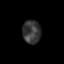
Tissue: prostate
Cell type: Epithelial cells
Senescence score: 0.3616
Nuclear area (px): 416
Mean DAPI intensity: 55.837